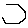
Label: hexagon